Question: I am using C# to write a program to detect the paper edges and crop out the square edges of the paper from the images.
Below is the image I wish to crop. The paper will always appear at the bottom of the pages.

I had read through these links but I still have no idea how to do it.
<URL>
Edit: I am using EMGU for this OCR project
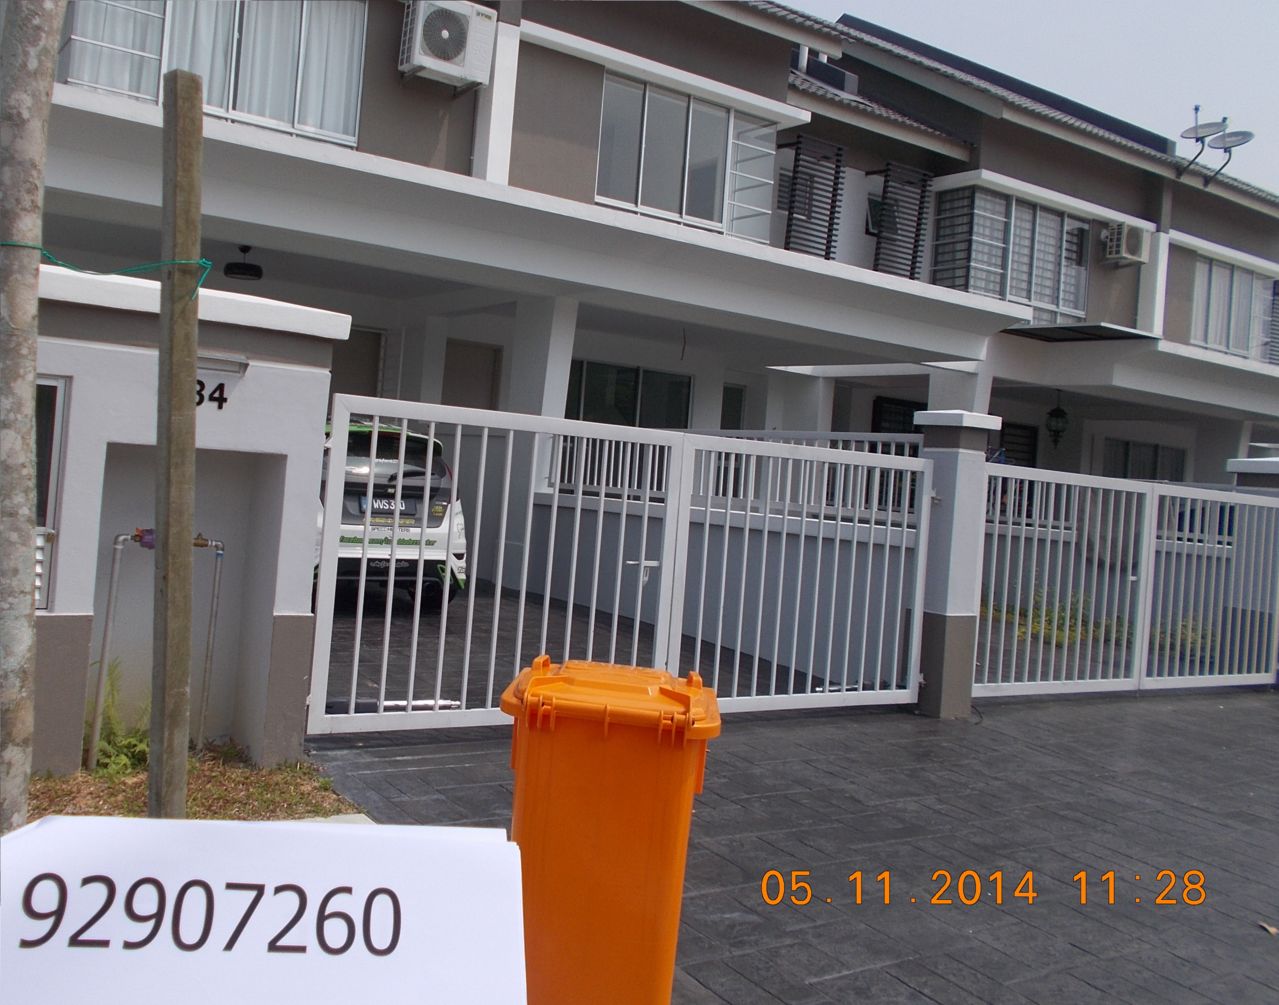
Answer: You can also:
1. Convert your image to grayscale
2. Apply ThresholdBinary by the pixel intensity
3. Find contours. To see examples on finding contours you can look on this post. FundContours method doesn't care about the contours size. The only thing to be done here before finding contours is emphasizing them by binarizing the image (and we do this in step 2). For more info also look at OpenCV docs: findContours, example.
4. Find proper contour by the size and position of its bounding box. (In this step we iterate over all found on contours and try to figure out, which one the contour of the paper sheet, using known paper dimensions, proportions of them and the relative positon - left bottom corner of the image ).
5. Crop the image using bounding box of the sheet of paper. Image<Gray, byte> grayImage = new Image<Gray, byte>(colorImage);
Image<Bgr, byte> color = new Image<Bgr, byte>(colorImage);
grayImage = grayImage.ThresholdBinary(new Gray(thresholdValue), new Gray(255));
using (MemStorage store = new MemStorage())
for (Contour<Point> contours= grayImage.FindContours(Emgu.CV.CvEnum.CHAIN_APPROX_METHOD.CV_CHAIN_APPROX_NONE, Emgu.CV.CvEnum.RETR_TYPE.CV_RETR_TREE, store); contours != null; contours = contours.HNext)
{
Rectangle r = CvInvoke.cvBoundingRect(contours, 1);
// filter contours by position and size of the box
}
// crop the image using found bounding box
I have added more details.